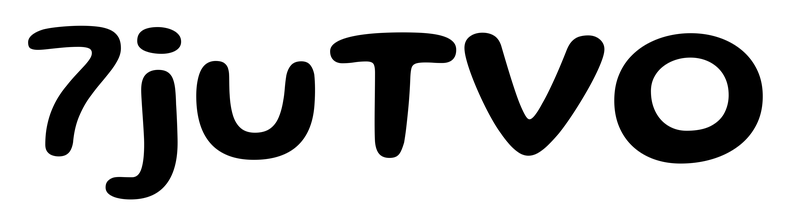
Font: Gluten_Medium